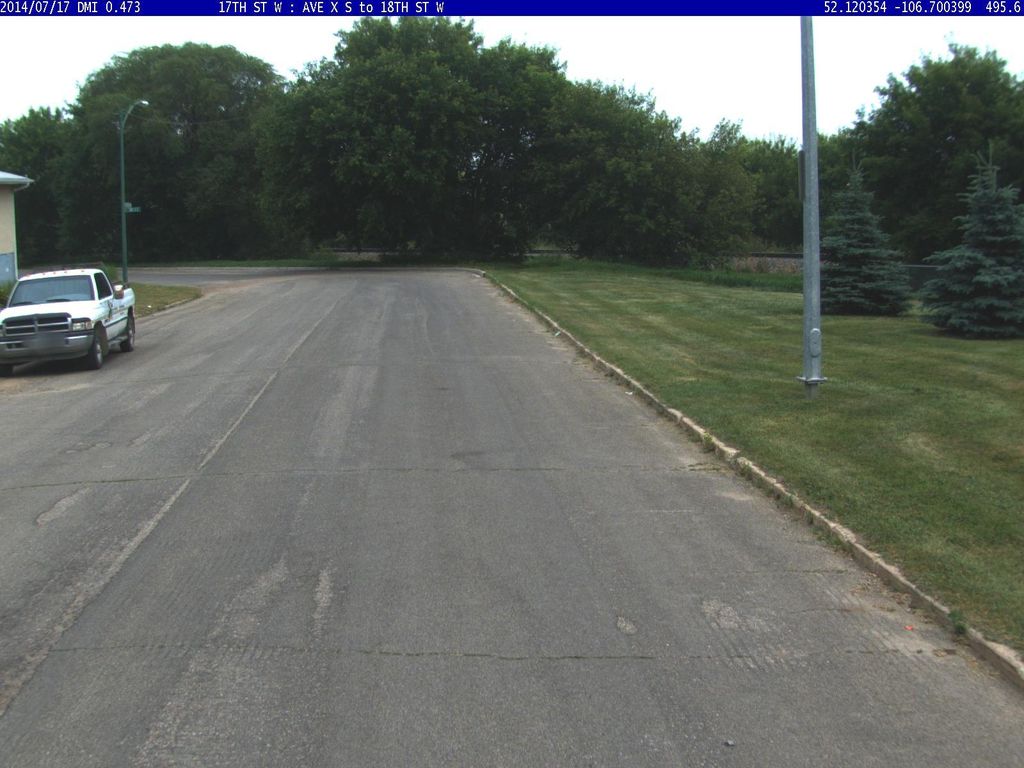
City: saskatoon